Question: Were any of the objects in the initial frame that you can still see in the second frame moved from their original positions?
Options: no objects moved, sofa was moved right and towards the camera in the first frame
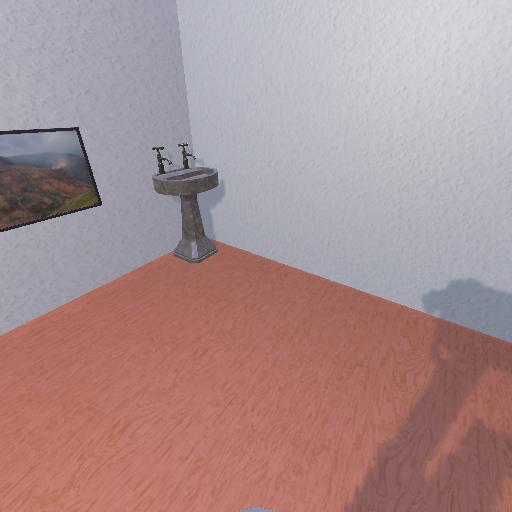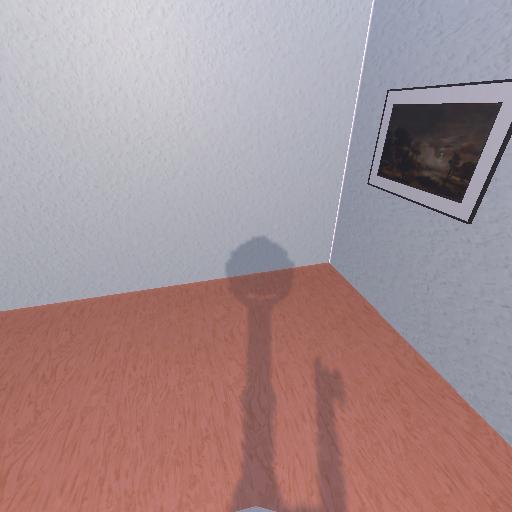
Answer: no objects moved